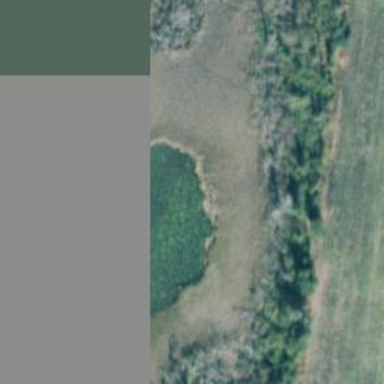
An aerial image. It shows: Marsh wetland.